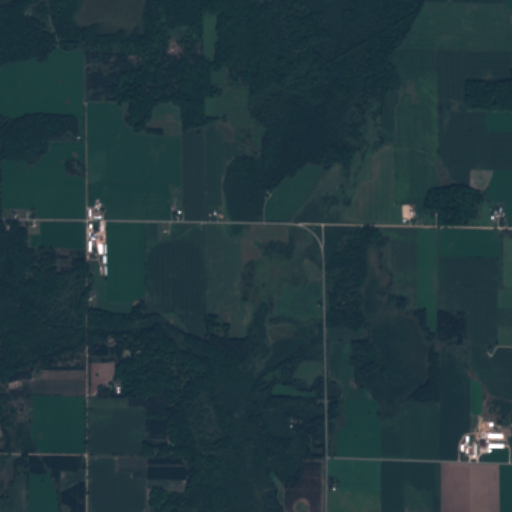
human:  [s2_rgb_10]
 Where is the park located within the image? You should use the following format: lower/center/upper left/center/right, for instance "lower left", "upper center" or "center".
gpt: The park is located in the center left of the image.
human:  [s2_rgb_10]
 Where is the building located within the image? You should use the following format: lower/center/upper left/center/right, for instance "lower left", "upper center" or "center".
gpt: There is no building in the image.